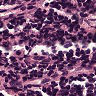
Metastatic tissue present: no